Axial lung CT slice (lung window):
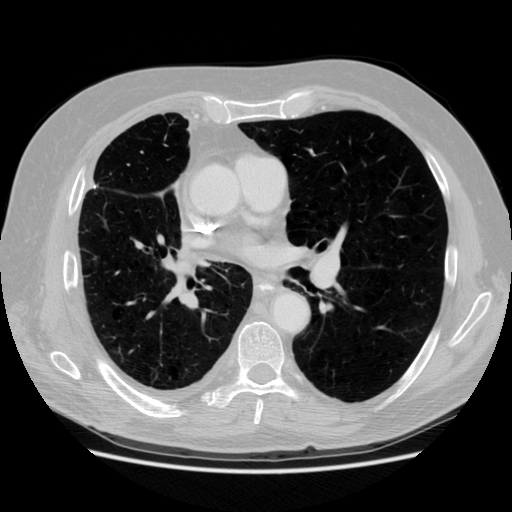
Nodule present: no